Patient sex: F
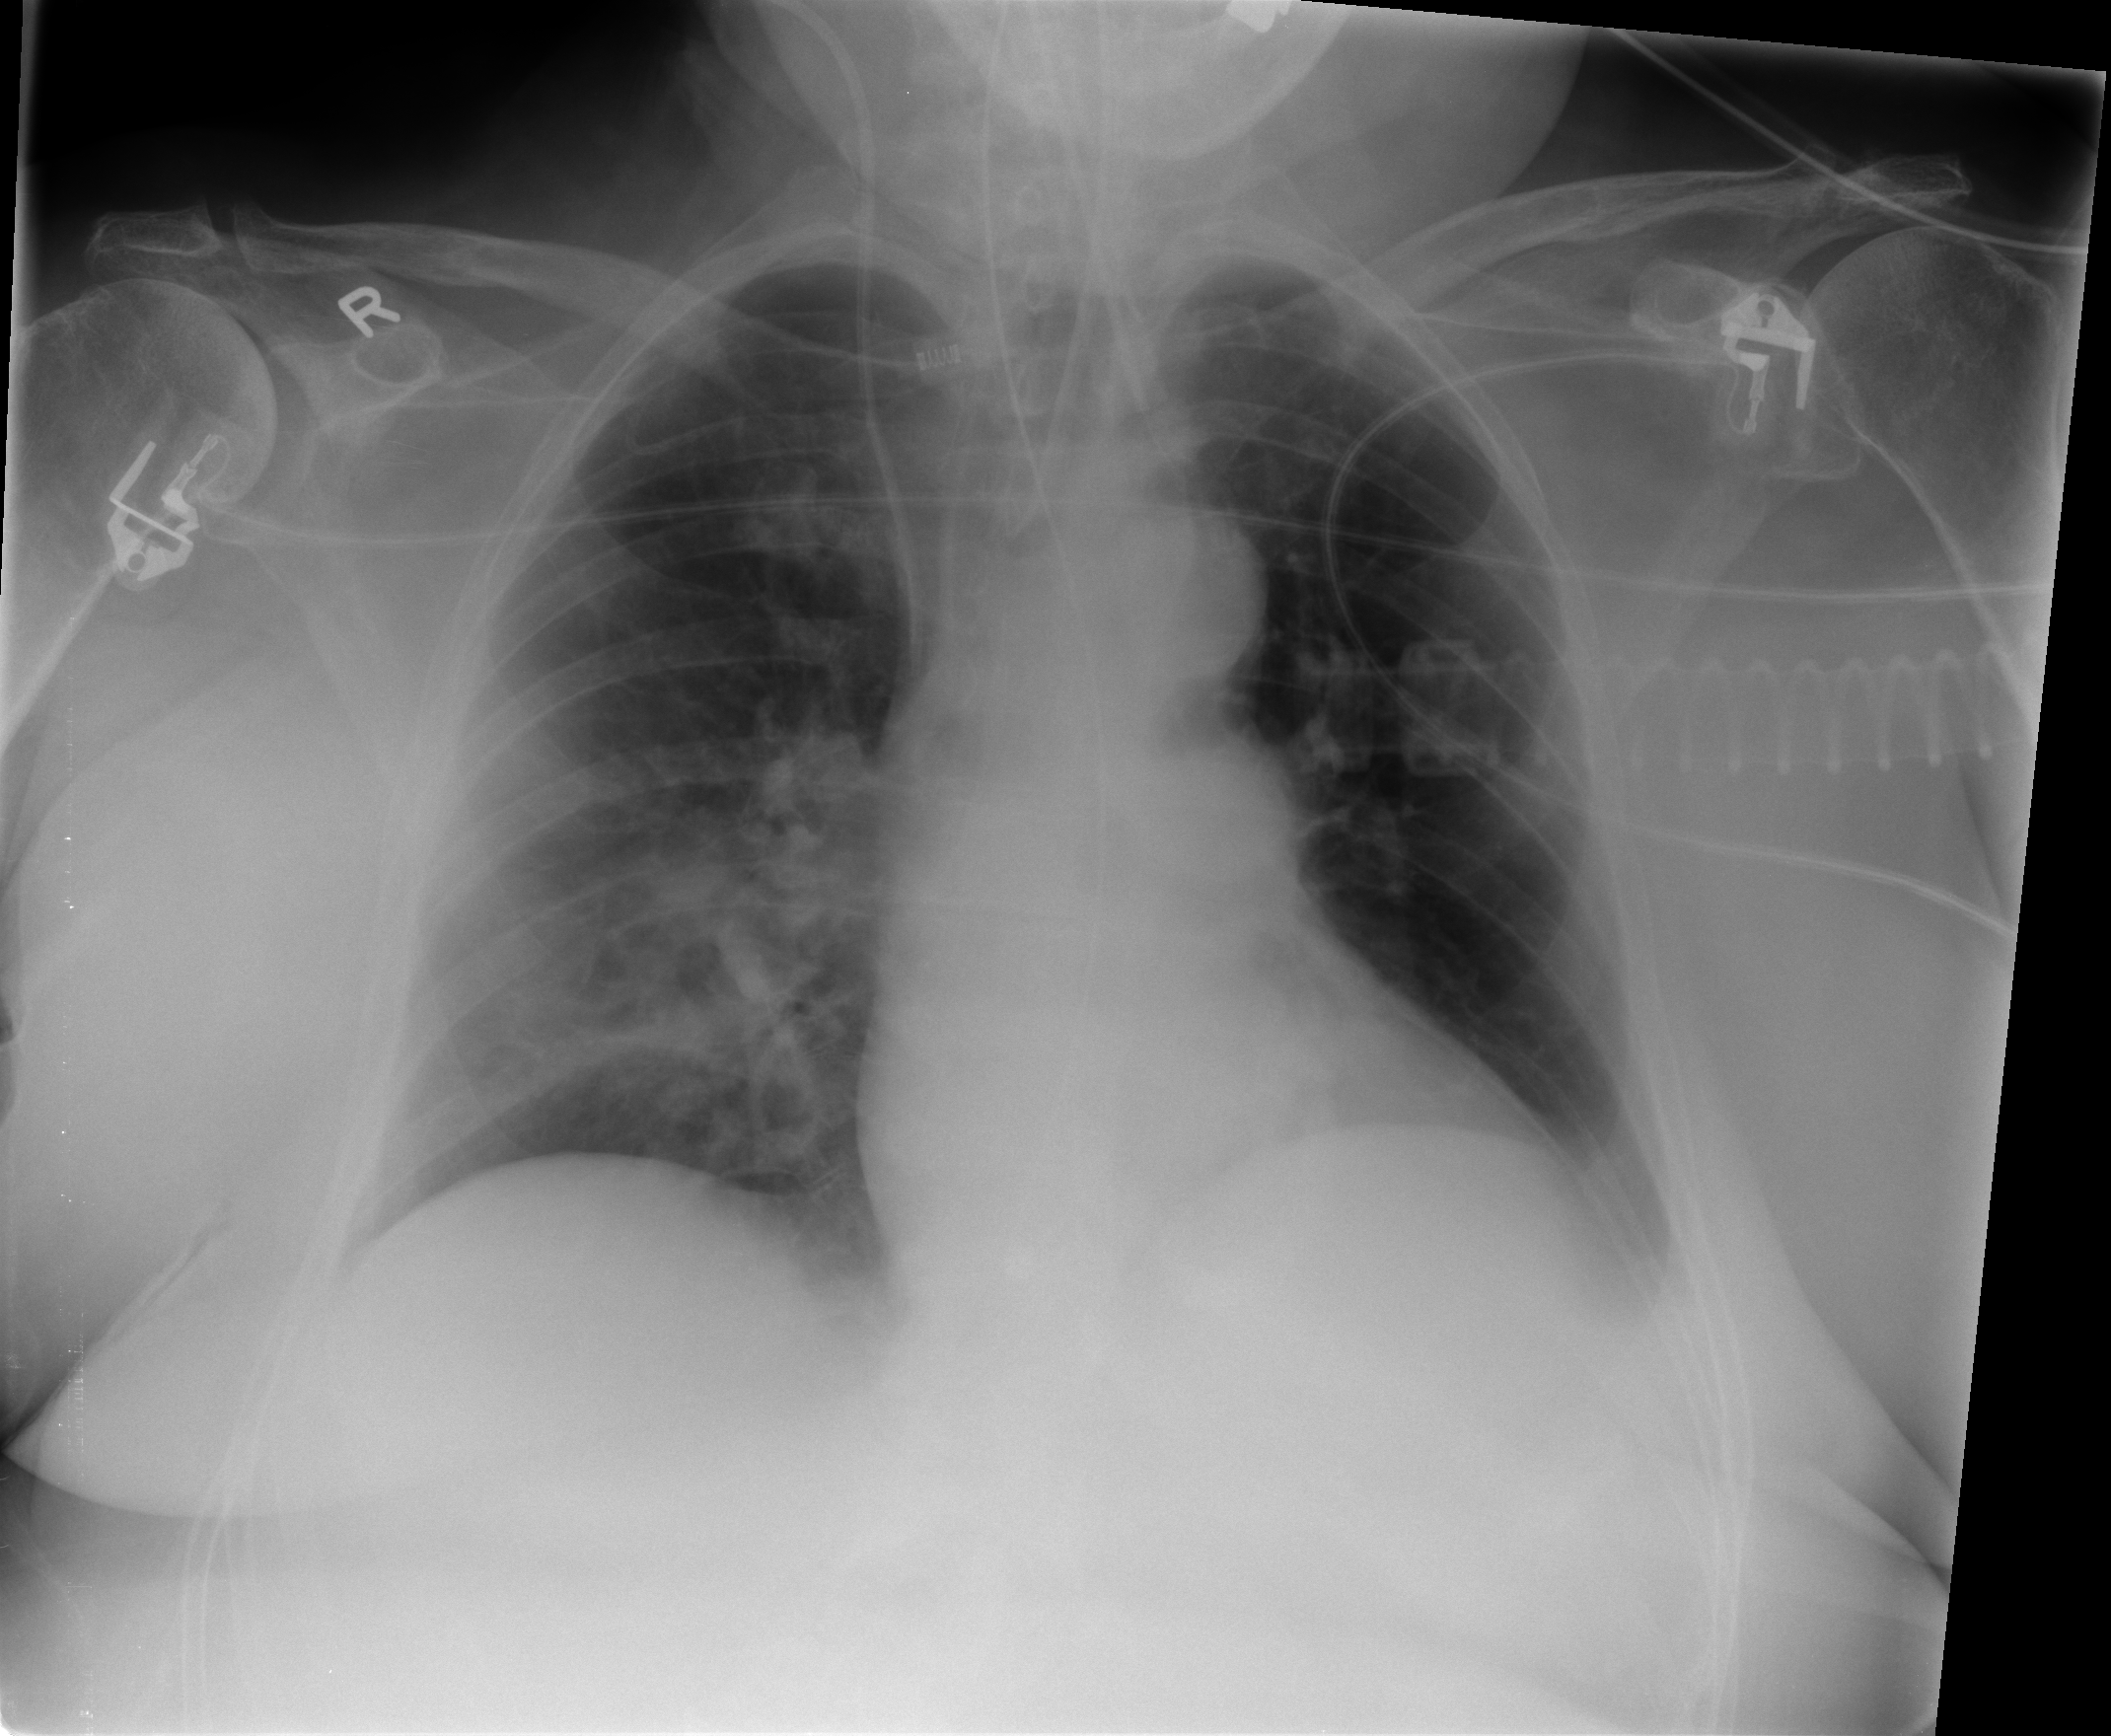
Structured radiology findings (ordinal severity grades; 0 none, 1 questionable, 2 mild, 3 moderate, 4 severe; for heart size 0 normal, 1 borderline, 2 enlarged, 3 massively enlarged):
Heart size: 0
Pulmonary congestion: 2
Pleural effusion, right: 0
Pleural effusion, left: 2
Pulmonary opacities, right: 2
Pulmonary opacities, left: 0
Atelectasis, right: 2
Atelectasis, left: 2